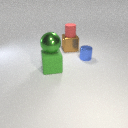
large green metal sphere above large green rubber cube